Question: 1. Tap to add circle
2. Press "next" to create new "frame"
3. Drag circle to new position
4. Press "back" to revert circle to previous position

As shown above, at the last part when I tap "back", the circle stays at dragged position instead of being reverted as intended.
e.g. When I add a circle to (0,0), create a new frame, drag the circle to a new location (10, 10) and tap "Back", the console prints "". And when I tap next, it prints "". And tapping "Back" prints (0,0) again. But the Circle position does not update.
I have tried using a class for the 'DraggableCircleModel' struct and used @Published on its position but that didn't seem to work as well.
I provided my classes below to give some more context. Also this is only my second time posting a question here so any advice to improve my question would be appreciated. Thanks a bunch!
'''
Button(action: {
self.viewModel.goTo(arrangementIndex: self.viewModel.currentIndex - 1)
}) { Text("Back") }
Button(action: {
self.viewModel.goTo(arrangementIndex: self.viewModel.currentIndex + 1)
}) { Text("Next")}
'''
'''
struct DisplayView: View {
@ObservedObject var viewModel: ViewModel
var body: some View {
ZStack {
Rectangle()
.overlay(
TappableView { location in
self.viewModel.addCircle(at: location)
})
ForEach(self.viewModel.currentArrangement.circles, id: \.id) { circle in
return DraggableCircleView(viewModel: self.viewModel,
circleIndex: circle.circleIndex,
diameter: 50,
offset: circle.position)
}
}
}
'''
}
'''
struct DraggableCircleView: View {
init(viewModel: ViewModel, circleIndex: Int, diameter: CGFloat, offset: CGPoint) {
// Initialize
...
_viewState = /*State<CGSize>*/.init(initialValue: CGSize(width: offset.x, height: offset.y))
// **Debugging print statement**
print("\(self.viewModel.currentCircles.forEach{ print("Frame: \(self.viewModel.currentIndex), position \($0.position)") })
")
}
var body: some View {
let minimumLongPressDuration = 0.0
let longPressDrag = LongPressGesture(minimumDuration: minimumLongPressDuration)
.sequenced(before: DragGesture())
.updating($dragState) { value, state, transaction in
// Update circle position during drag
...
}
.onEnded { value in
guard case .second(true, let drag?) = value else { return }
// get updated position of circle after drag
...
self.viewModel.setPositionOfCircle(at: self.circleIndex, to: circlePosition)
}
return Circle()
// Styling omitted
...
.position(
x: viewState.width + dragState.translation.width,
y: viewState.height + dragState.translation.height
)
.gesture(longPressDrag)
}
'''
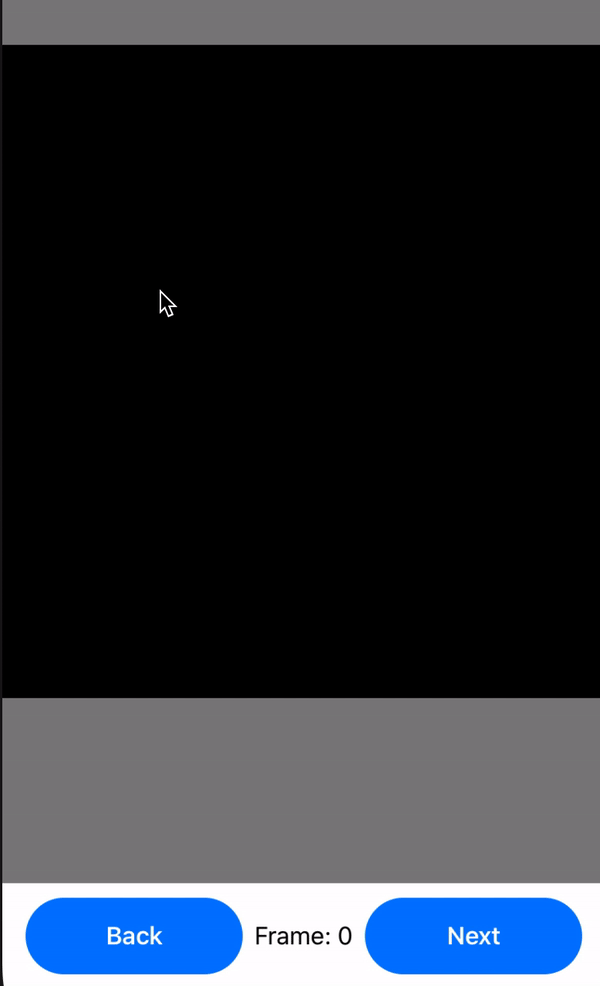
Answer: Solved it. The issue lies with the .position(...) modifier of the 'DraggableCircle' View. Previously, it was only reflecting the of the DraggableCircle but was not updating based on the underlying ViewModel and Model.
Changing it to:
'''
.position(
x: self.viewModel.currentCircles[circleIndex].position.x + dragState.translation.width,
y: self.viewModel.currentCircles[circleIndex].position.y + dragState.translation.height)
'''
did the trick. This is because the position of the DraggableCircle now reflects the underlying ViewModel instead of just the state of the DraggableCircle.